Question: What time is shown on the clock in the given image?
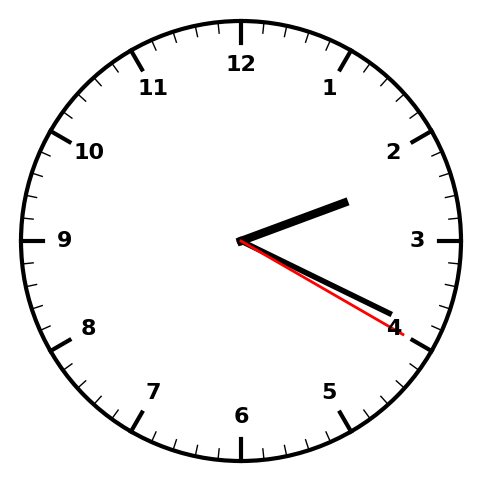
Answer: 02:19:20